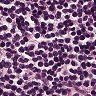
Metastatic tissue present: no